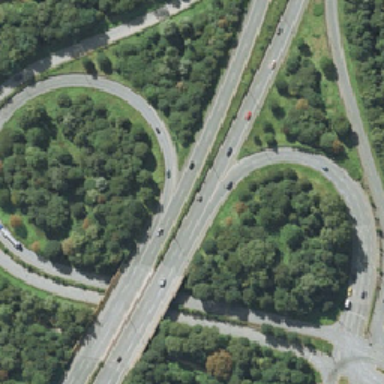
On the small viaduct there are two round roads which look like the two eyes of an owl decorated with dense jungle .